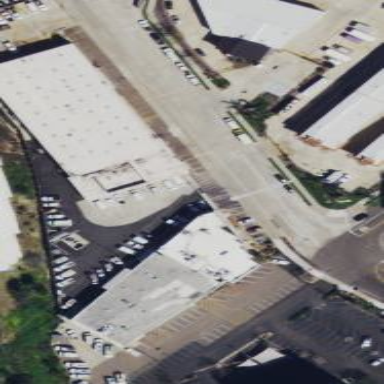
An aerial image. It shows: Industrial building.